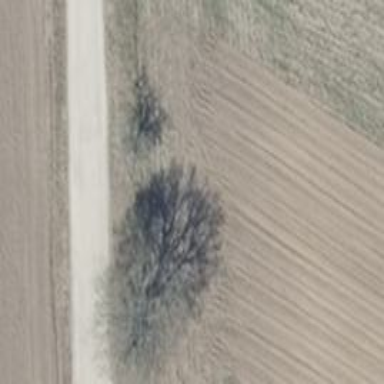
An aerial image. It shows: Deciduous broadleaved tree.